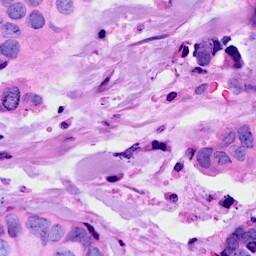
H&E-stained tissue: Breast